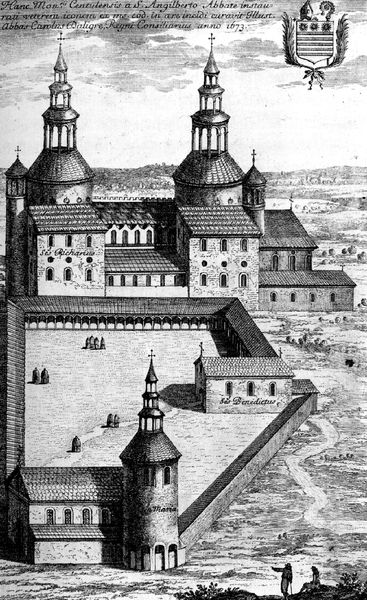
Titel: Karolingische Abtei Centula
Institution: Paris, Bibliothèque Nationale
Schlagwörter: weiß, bäume, kirchturm, landschaft, menschen, fenster, grau, schwarz, säulen, dach, gebäude, haus, schloss, weg, leute, alt, häuser, hügel, büsche, kirche, land, turm, garten, berge, mauer, hof, markt, vogelperspektive, oben, burg, kloster, kreuz, türme, dom, stich, text, wappen, romanik, marktplatz, mönche, kupferstich, säulengang, kreuzgang, romanisch, wandelhalle, architekur, burganlage, 1673